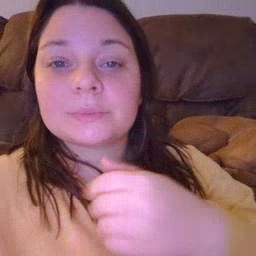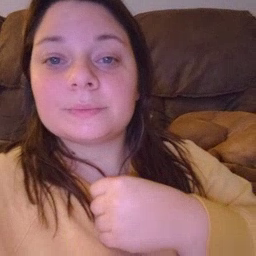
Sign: boat